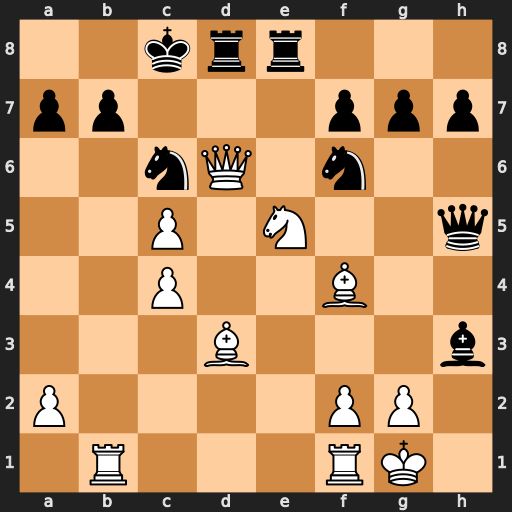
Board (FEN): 2krr3/pp3ppp/2nQ1n2/2P1N2q/2P2B2/3B3b/P4PP1/1R3RK1
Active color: w
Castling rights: -
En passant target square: -
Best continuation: Nd7 Rxd7 Qxc6+